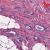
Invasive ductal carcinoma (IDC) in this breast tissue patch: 1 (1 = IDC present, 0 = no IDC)